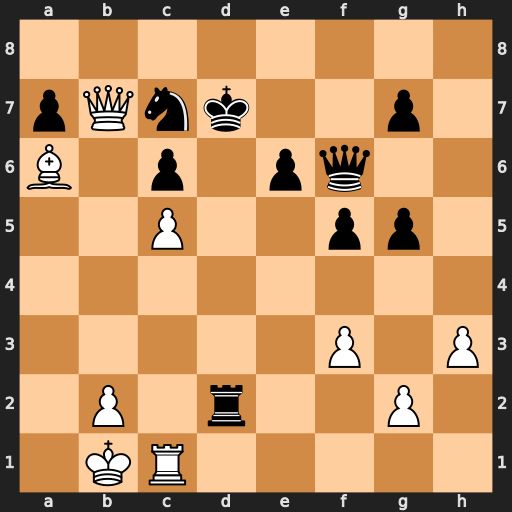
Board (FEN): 8/pQnk2p1/B1p1pq2/2P2pp1/8/5P1P/1P1r2P1/1KR5
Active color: w
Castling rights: -
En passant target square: -
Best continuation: Qc8+ Ke7 Qxc7+